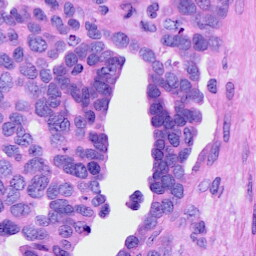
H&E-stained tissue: Ovarian